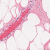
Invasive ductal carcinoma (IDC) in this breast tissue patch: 0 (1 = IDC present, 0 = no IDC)